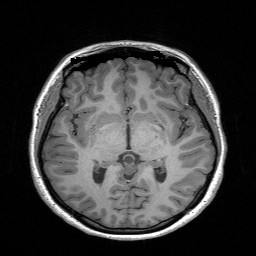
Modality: T1w
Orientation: coronal